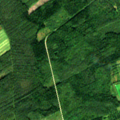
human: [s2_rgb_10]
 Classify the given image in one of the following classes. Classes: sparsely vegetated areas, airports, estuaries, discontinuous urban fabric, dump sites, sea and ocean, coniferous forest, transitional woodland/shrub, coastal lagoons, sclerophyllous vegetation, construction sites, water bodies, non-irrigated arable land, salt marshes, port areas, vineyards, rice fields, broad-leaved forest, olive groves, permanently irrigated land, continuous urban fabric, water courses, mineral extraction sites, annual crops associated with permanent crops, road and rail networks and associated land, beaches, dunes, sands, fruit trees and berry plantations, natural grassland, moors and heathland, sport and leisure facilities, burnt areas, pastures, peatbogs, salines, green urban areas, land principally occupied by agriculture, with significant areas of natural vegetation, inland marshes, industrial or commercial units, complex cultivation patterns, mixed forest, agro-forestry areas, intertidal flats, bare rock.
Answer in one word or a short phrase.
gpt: land principally occupied by agriculture, with significant areas of natural vegetation, coniferous forest, mixed forest